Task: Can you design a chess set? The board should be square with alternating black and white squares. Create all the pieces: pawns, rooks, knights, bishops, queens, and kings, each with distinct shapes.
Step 4969:
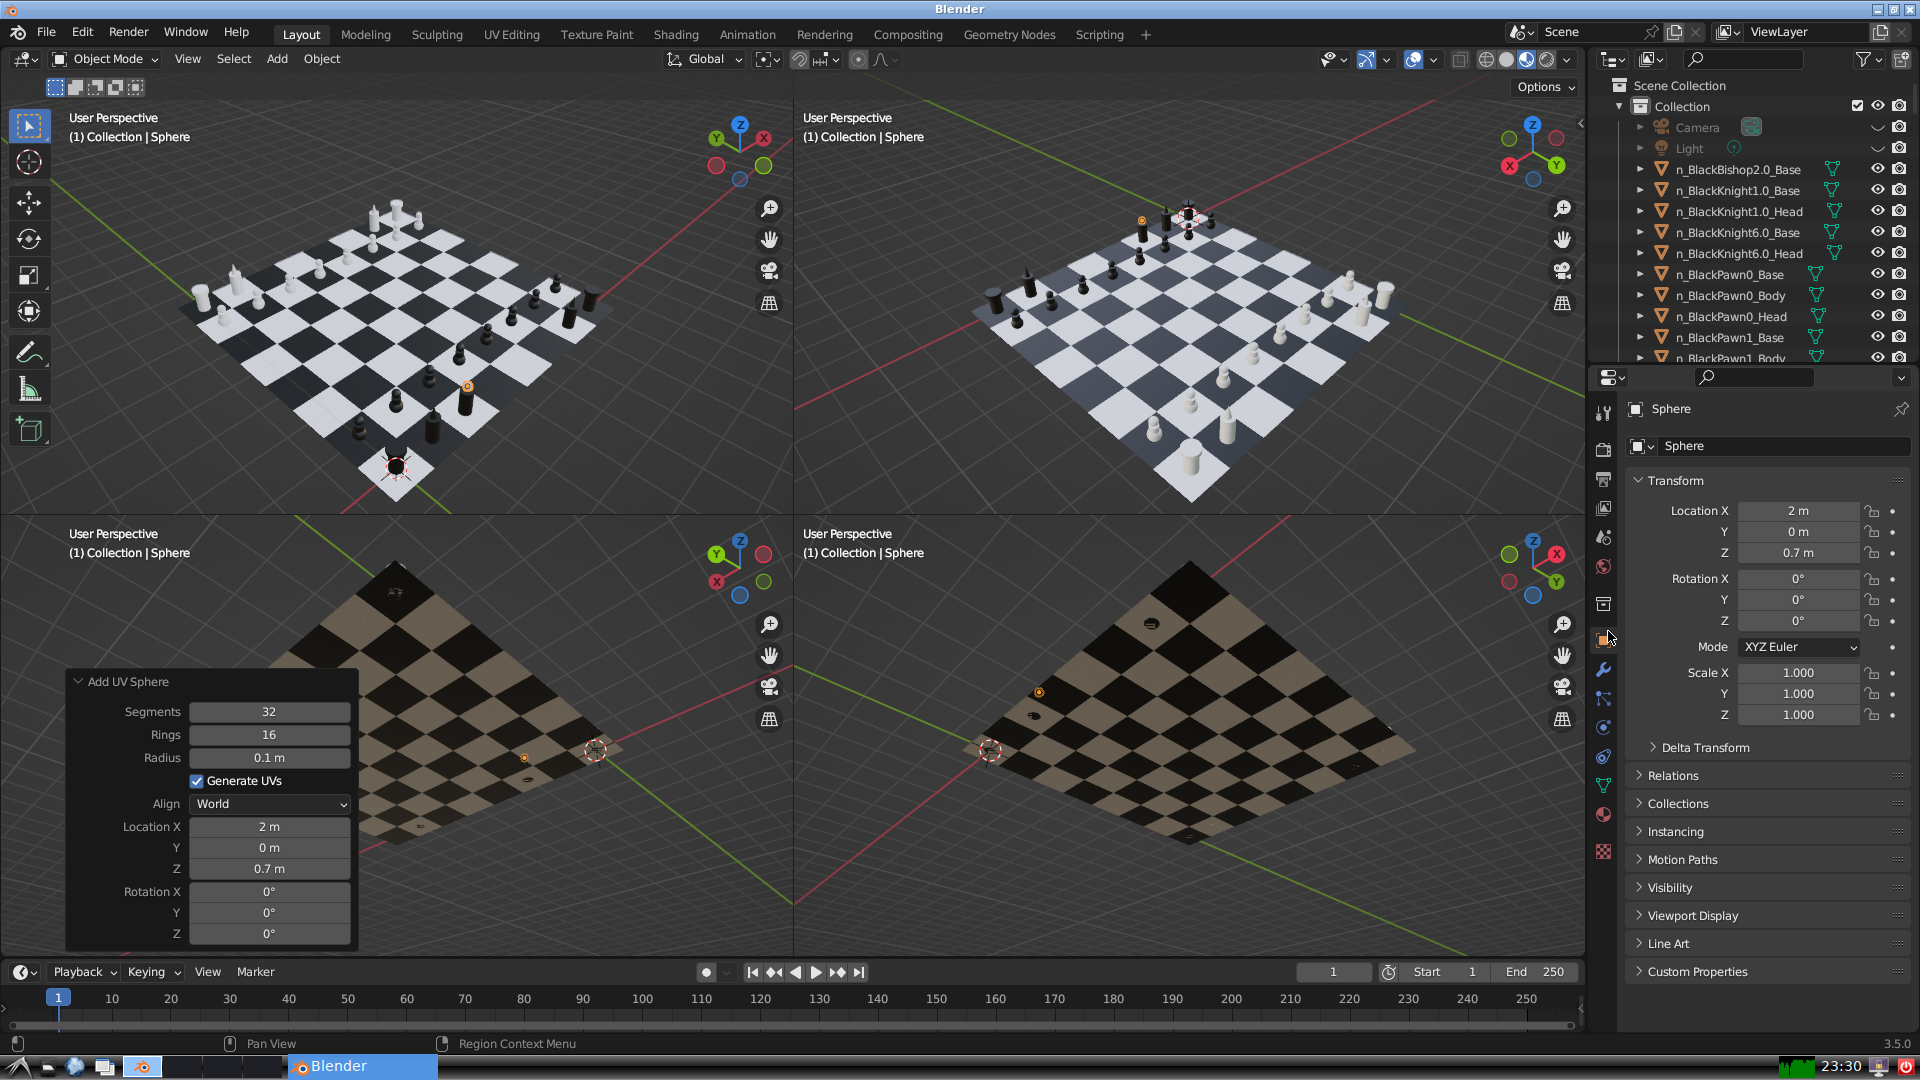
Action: {"mouse_move": [1732, 445]}